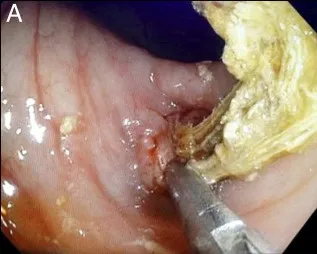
Endoscopic view of gossypiboma. (A) Proximal end of retained surgical sponge anchored into the ascending colon mucosa.
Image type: endoscopy (gi_endoscopy)